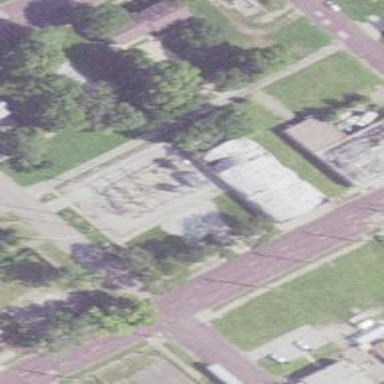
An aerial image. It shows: Power substation.